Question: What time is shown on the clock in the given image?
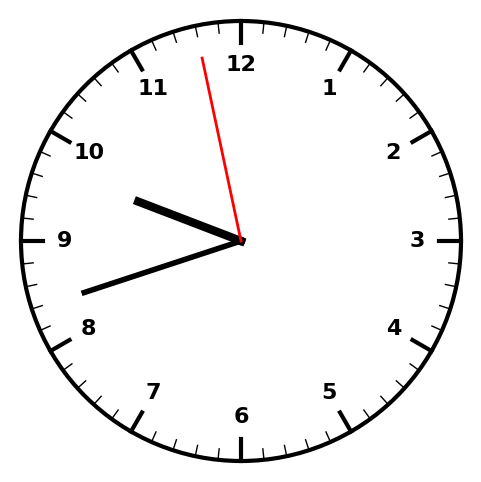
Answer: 09:41:58